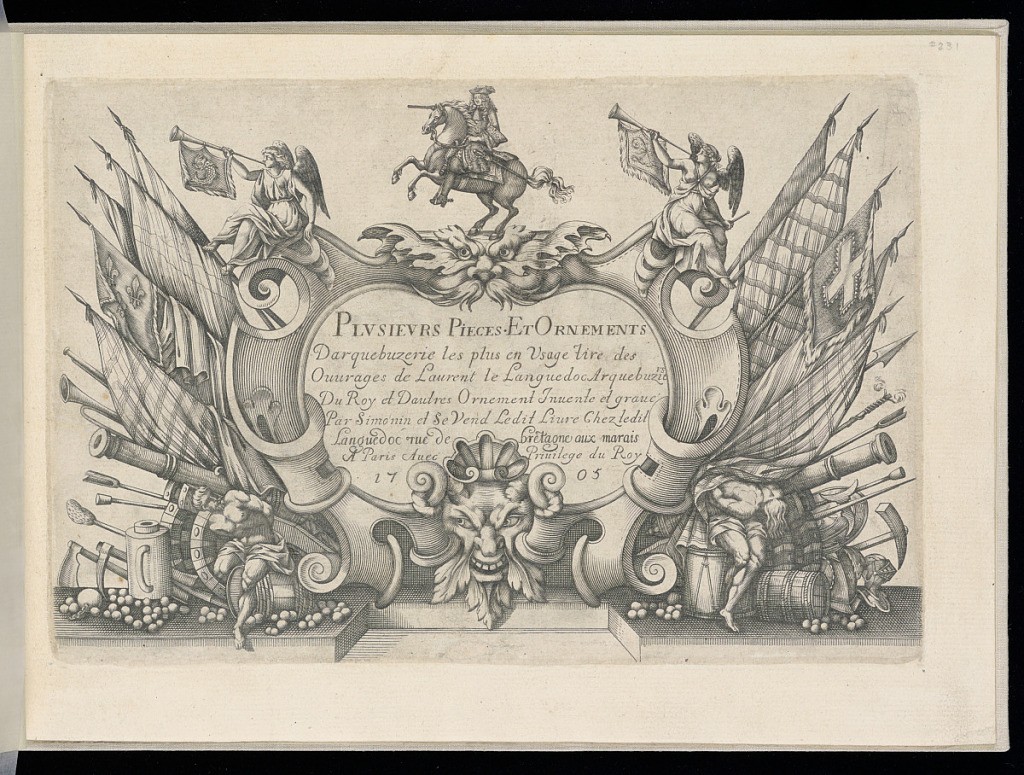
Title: Title Page
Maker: Laurent Le Languedoc, French, active ca. 1684 – 1705
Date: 1705
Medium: Engraving on laid paper
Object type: Print
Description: Title page for a pattern book with designs for firearm fittings and ornament. Title, artist, and date are lettered in the center of a cartouche framed by mascarons (masks), angels, flags on spears, cannons, arms, cannon balls, drums, helmet, and male personifications of the defeated and captured, flags with French royal emblems (dolphin, cyphers, and fleurs-de-lys), and topped with the figure of a man on horseback, probably the French king Louis XIV.